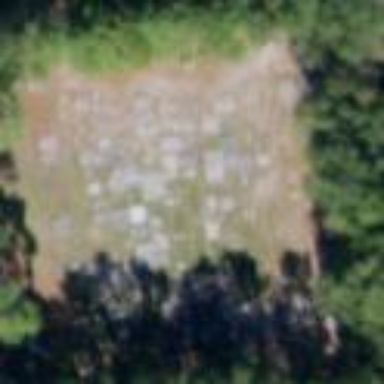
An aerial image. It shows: Cemetery.